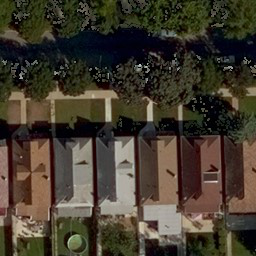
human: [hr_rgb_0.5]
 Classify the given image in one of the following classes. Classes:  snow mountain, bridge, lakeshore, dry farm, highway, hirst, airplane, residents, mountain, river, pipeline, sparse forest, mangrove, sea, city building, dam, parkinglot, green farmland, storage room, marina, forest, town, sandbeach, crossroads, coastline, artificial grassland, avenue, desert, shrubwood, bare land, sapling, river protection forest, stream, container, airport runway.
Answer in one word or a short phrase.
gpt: residents